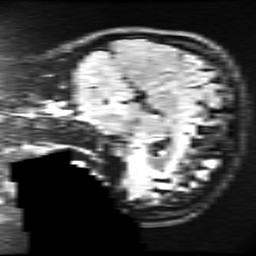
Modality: FLAIR
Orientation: sagittal
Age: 24
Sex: female
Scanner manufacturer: ge
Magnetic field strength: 3 T
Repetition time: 11 s
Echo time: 0.1497 s